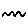
Label: zigzag